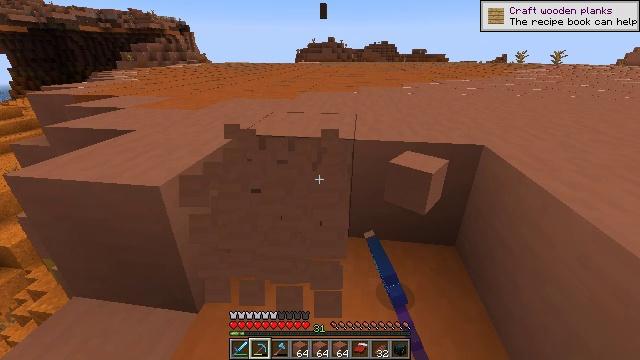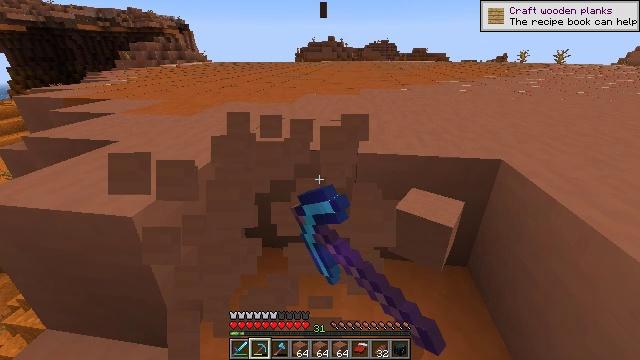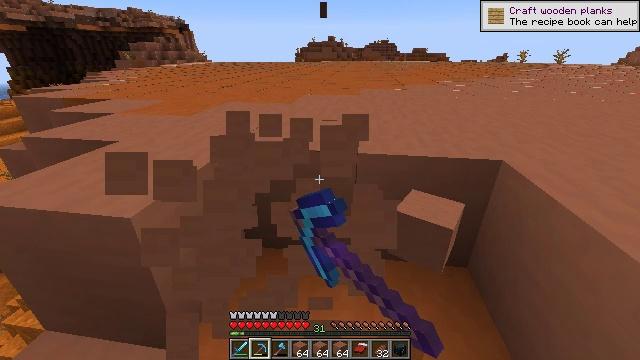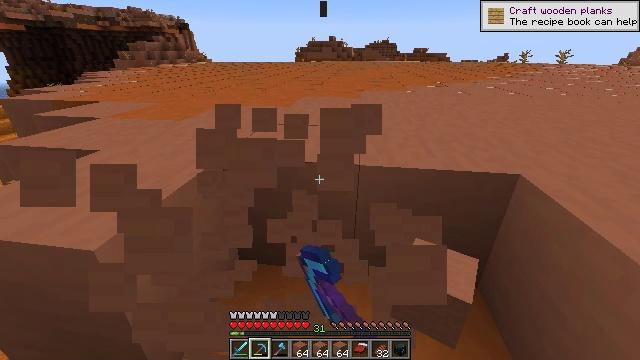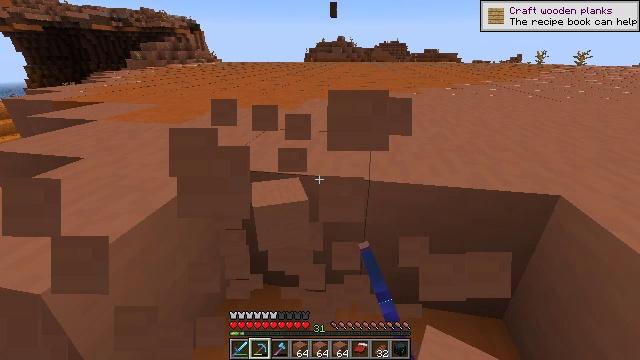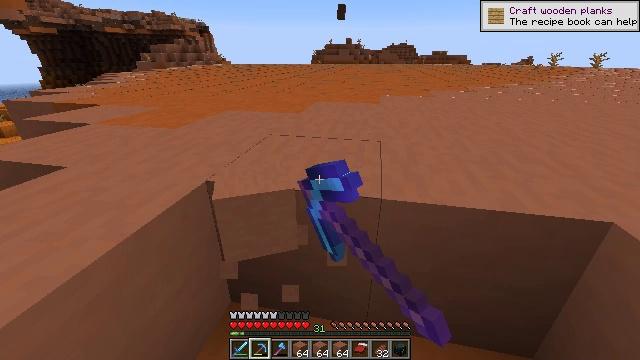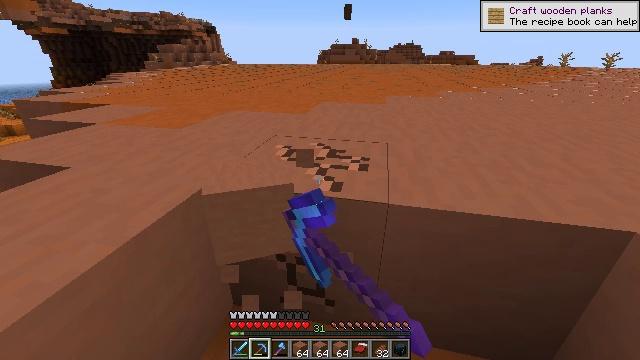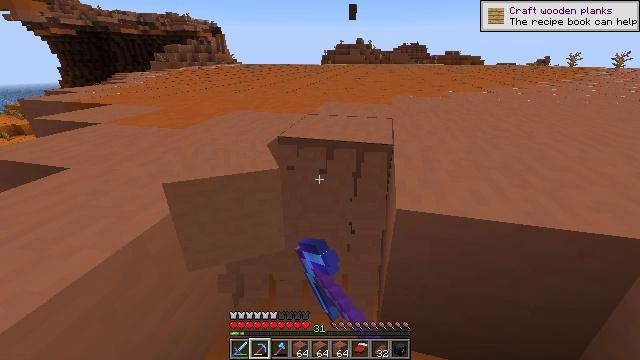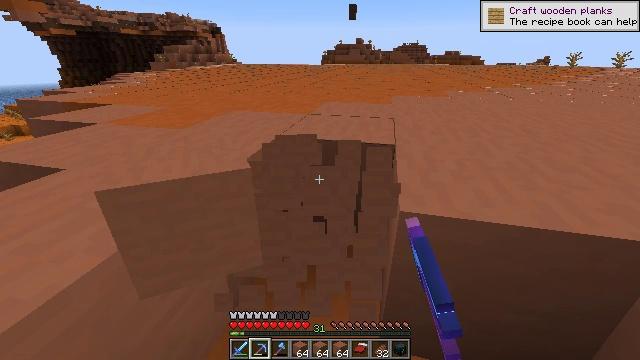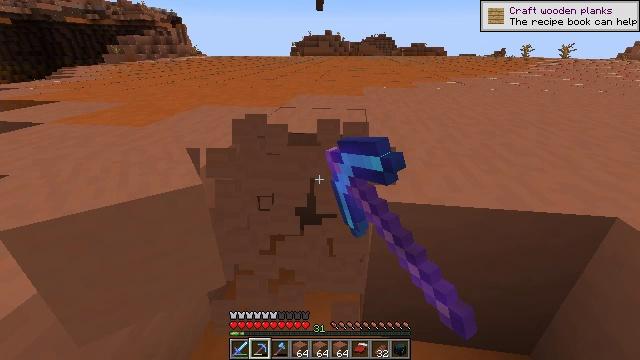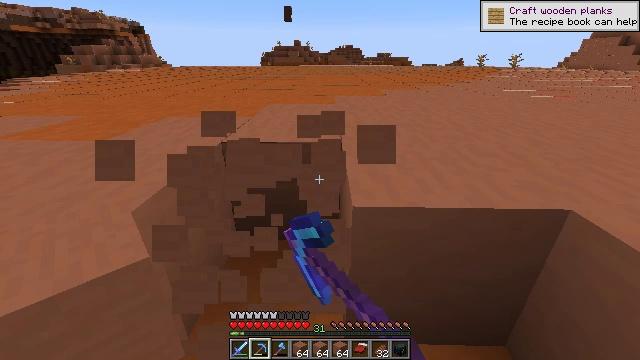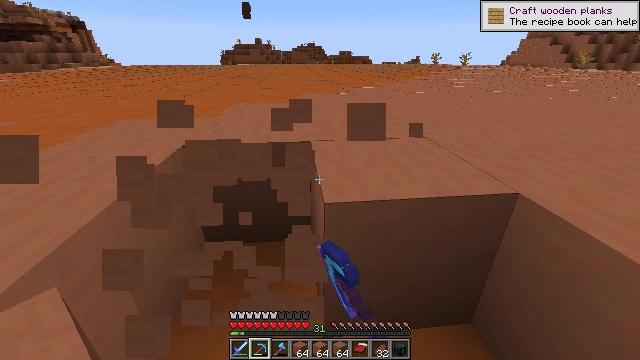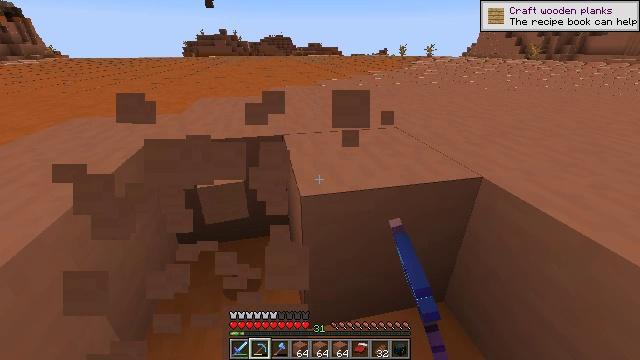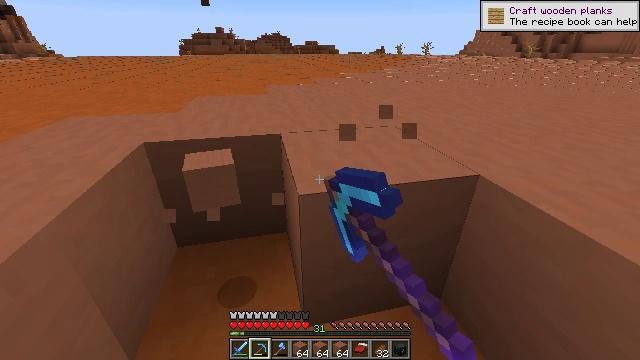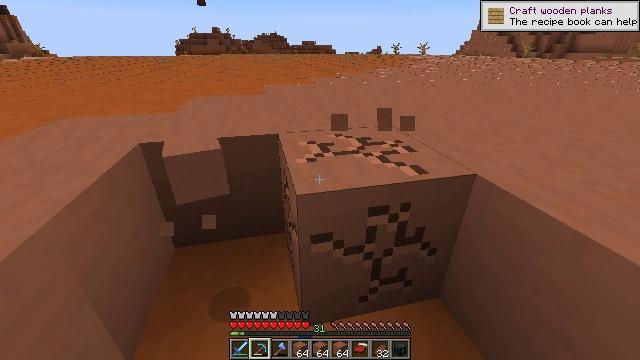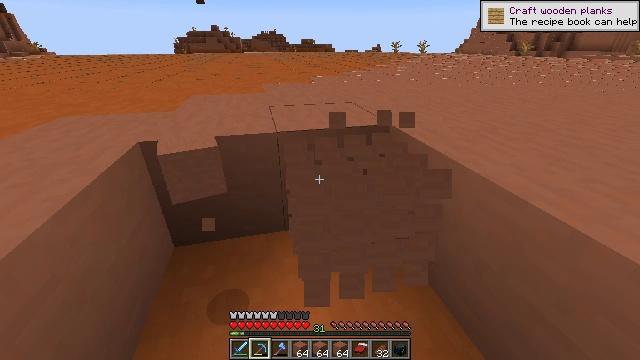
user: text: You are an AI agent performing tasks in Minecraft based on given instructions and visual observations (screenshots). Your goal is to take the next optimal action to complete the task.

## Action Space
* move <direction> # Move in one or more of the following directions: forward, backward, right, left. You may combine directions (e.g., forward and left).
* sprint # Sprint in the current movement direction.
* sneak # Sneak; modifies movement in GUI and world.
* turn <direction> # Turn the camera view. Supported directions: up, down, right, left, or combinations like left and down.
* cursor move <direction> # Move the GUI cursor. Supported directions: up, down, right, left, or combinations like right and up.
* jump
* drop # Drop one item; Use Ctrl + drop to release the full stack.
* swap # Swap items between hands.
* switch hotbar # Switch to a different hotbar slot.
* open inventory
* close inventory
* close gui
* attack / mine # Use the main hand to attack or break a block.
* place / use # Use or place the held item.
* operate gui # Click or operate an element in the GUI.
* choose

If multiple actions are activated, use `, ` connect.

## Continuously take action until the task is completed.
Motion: motion action
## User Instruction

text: Gather terracotta from the structure.
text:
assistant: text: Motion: move forward, attack / mine
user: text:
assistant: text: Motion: move forward, attack / mine
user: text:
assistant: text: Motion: move forward, attack / mine
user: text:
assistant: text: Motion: move forward, turn left, attack / mine
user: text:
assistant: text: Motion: turn left, attack / mine
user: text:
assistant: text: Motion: turn left, attack / mine
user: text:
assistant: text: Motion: attack / mine
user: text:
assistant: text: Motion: attack / mine
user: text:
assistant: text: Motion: turn right and down, attack / mine
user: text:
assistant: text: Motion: turn right and up, attack / mine
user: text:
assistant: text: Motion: turn right, attack / mine
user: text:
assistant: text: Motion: turn right and down, attack / mine
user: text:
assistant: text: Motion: attack / mine
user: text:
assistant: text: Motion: attack / mine
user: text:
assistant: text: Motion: attack / mine
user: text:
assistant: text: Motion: move forward, attack / mine
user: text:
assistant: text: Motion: move forward, attack / mine
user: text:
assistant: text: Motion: move forward, attack / mine
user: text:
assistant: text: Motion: move forward, attack / mine
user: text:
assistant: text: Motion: attack / mine
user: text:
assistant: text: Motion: attack / mine
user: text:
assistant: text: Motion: turn left, attack / mine
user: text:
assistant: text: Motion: turn left and down, attack / mine
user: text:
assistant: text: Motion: turn left and down, attack / mine
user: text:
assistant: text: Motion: turn left, attack / mine
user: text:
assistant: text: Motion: turn left, attack / mine
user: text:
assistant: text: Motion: attack / mine
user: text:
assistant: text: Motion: move forward, attack / mine
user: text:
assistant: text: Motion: move forward, attack / mine
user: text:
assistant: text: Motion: move forward, turn right and down, attack / mine